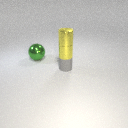
small gray rubber cylinder below small yellow metal cylinder